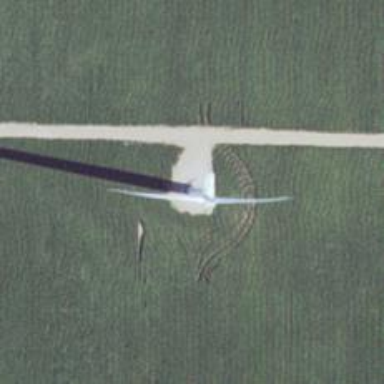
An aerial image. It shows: Wind generator powered by horizontal-axis wind turbine.